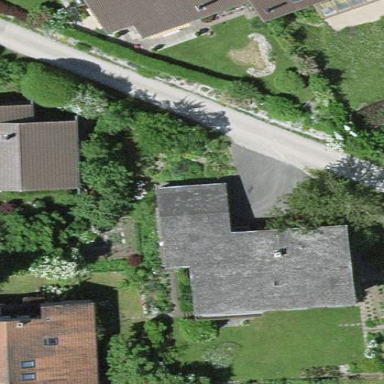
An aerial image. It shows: Residential building.